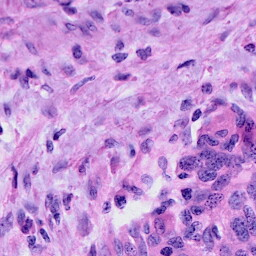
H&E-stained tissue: Cervix